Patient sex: M
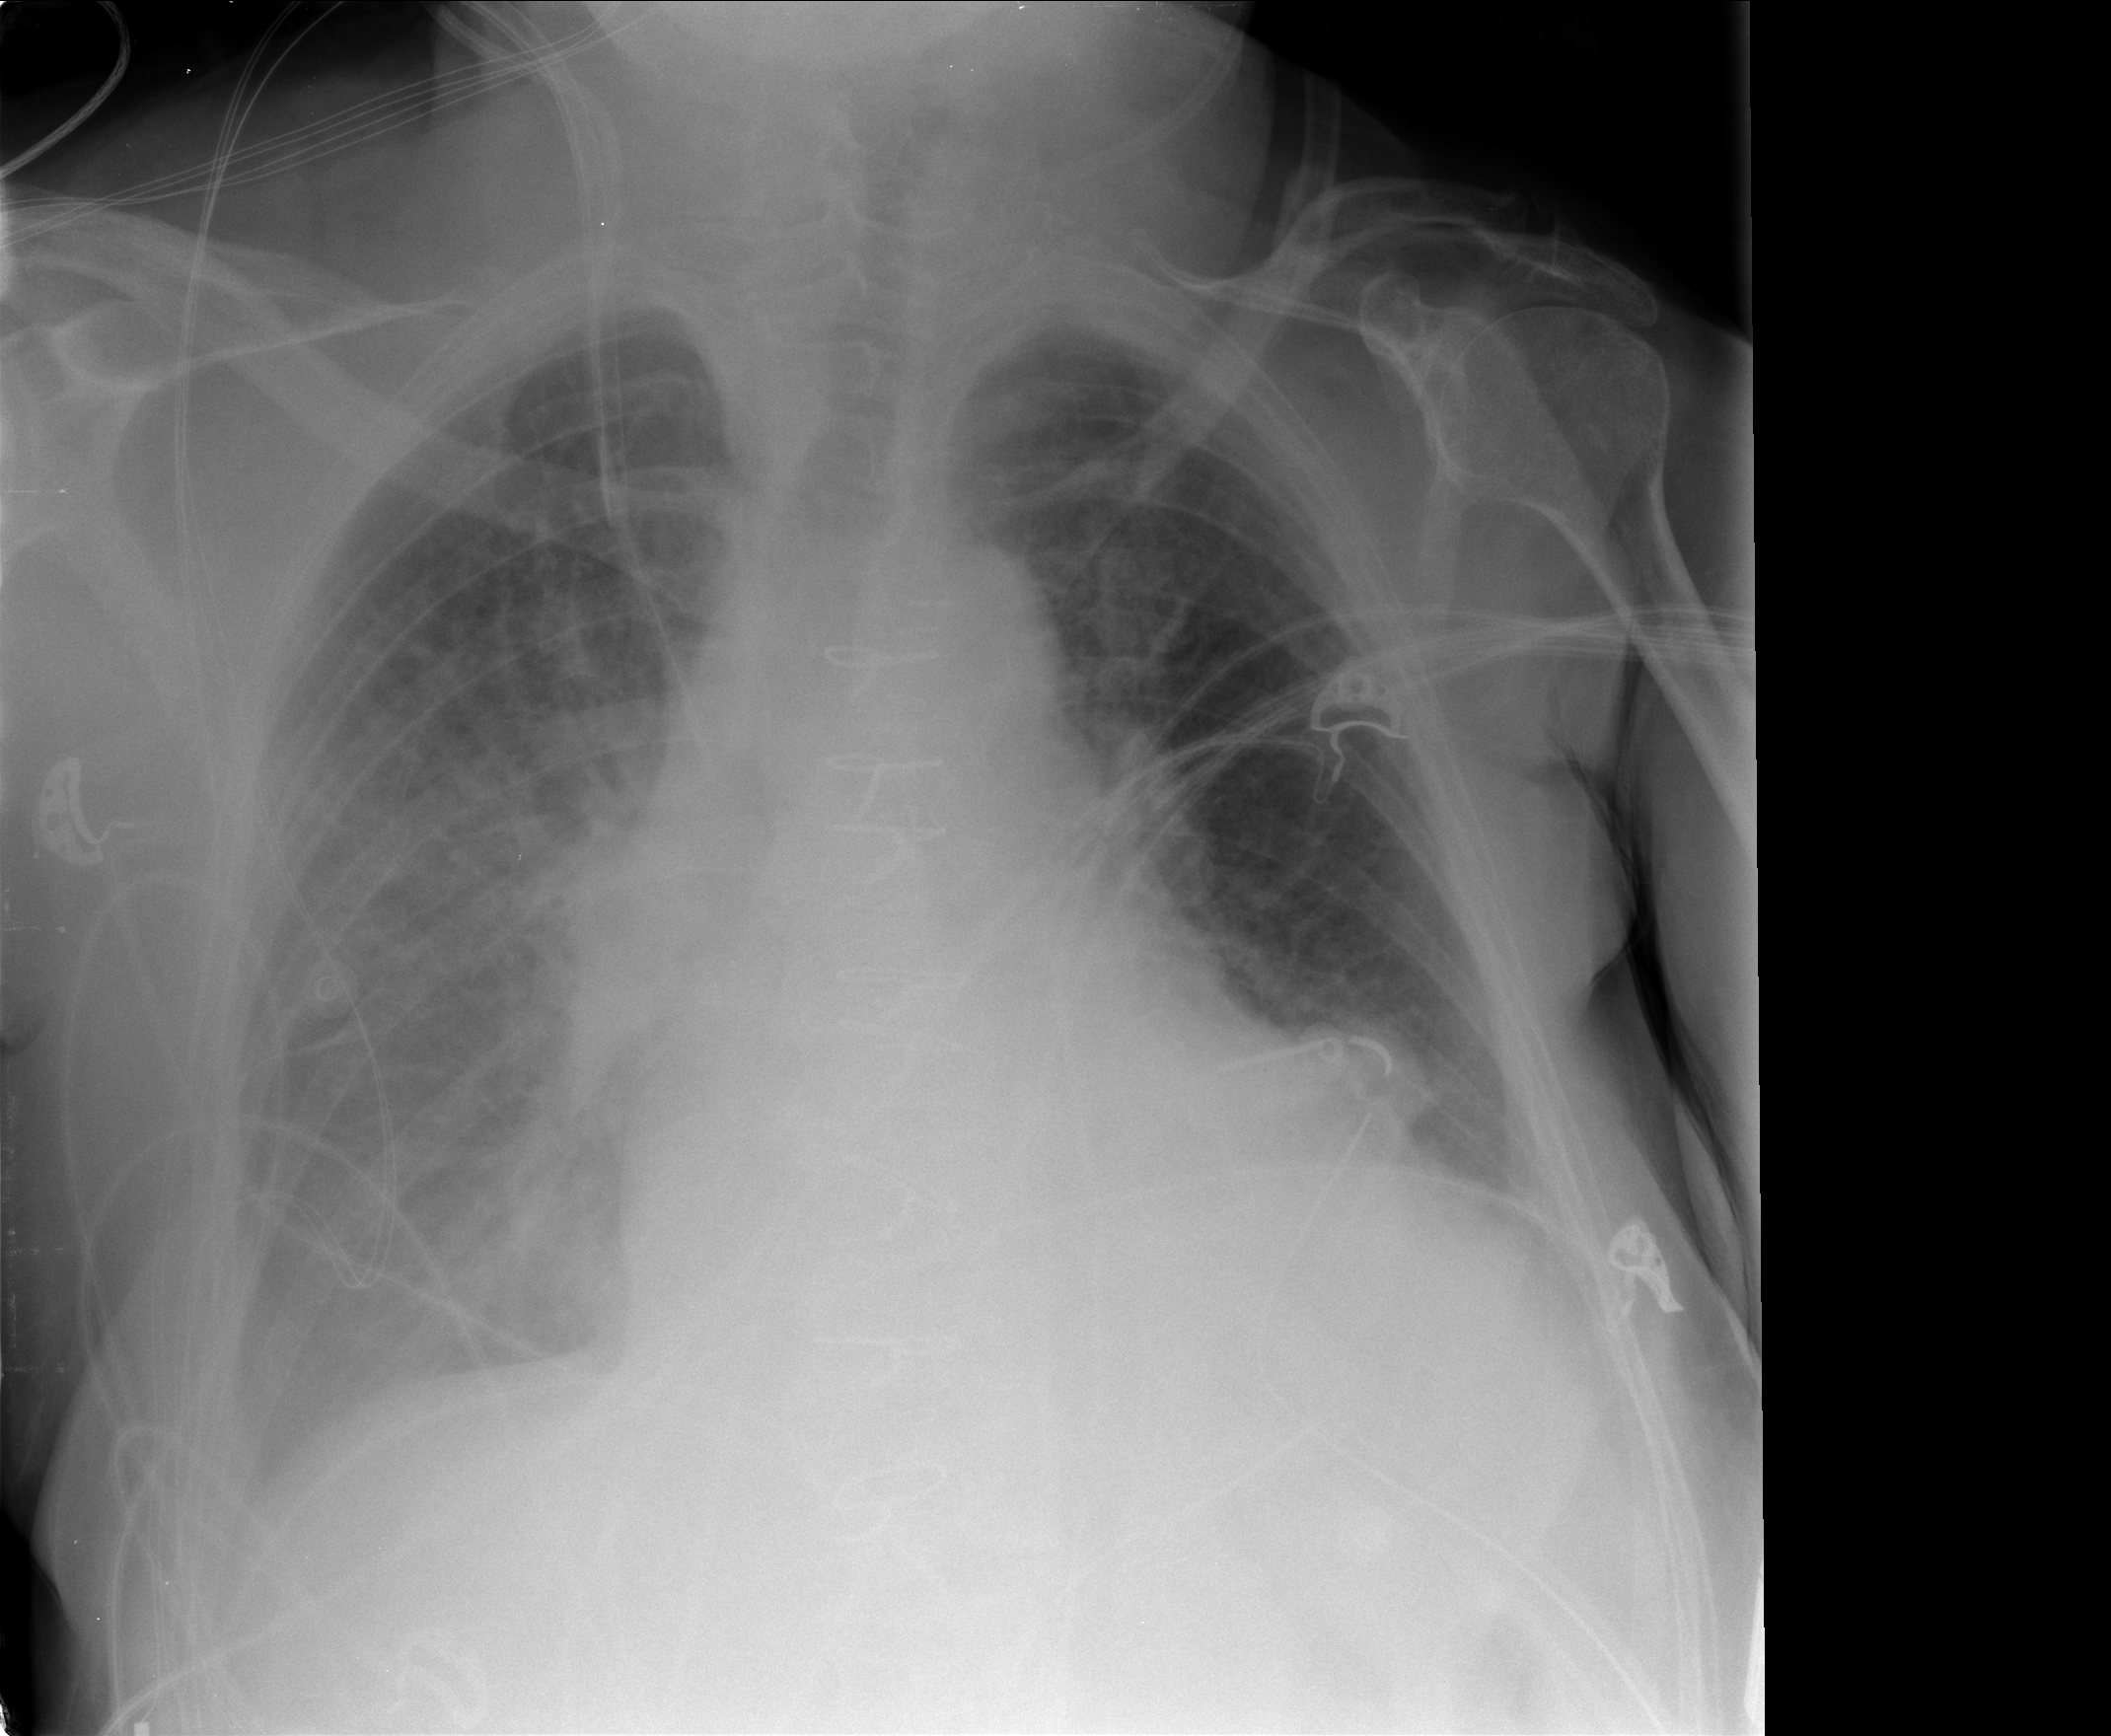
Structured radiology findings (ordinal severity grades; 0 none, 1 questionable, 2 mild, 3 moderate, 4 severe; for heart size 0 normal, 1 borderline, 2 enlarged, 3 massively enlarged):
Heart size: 1
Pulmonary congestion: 2
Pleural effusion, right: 2
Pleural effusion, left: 2
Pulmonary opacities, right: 3
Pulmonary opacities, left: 1
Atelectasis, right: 3
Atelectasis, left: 2